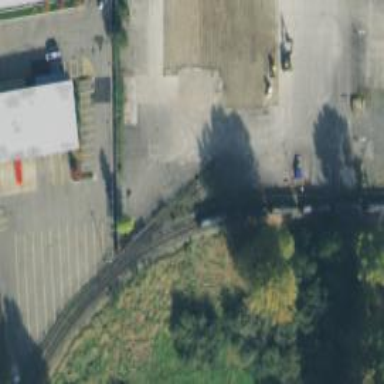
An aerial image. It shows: Abandoned railway.